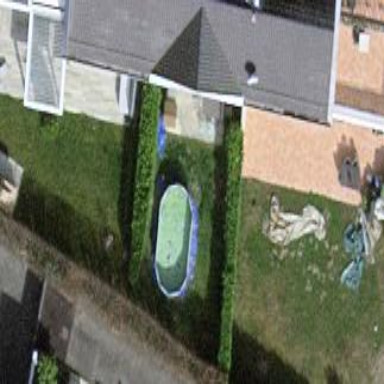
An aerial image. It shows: Garden surrounded by fence.